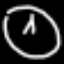
Label: clock